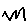
Label: zigzag